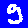
Digit: 9